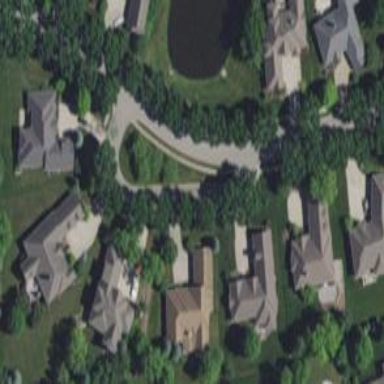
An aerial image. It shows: Residential road with asphalt surface and separate sidewalk.